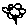
Label: flower